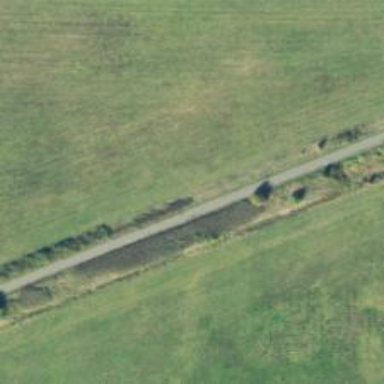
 with the note indicating it has been repurposed as rail-trail."